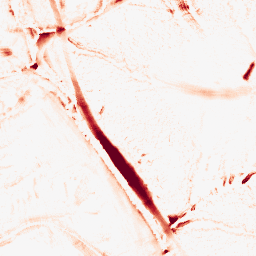
Category: morphological
Decomposition family: tophat
Decomposition parameters: size: 10
mode: white
Upsampling method: sinc_hamming
Upsampling parameters: scale: 2
kernel_size: 16
Upsampling scale: 2